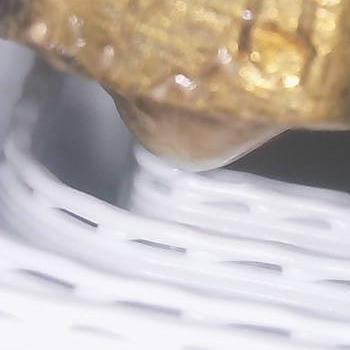
Flow rate: 133%